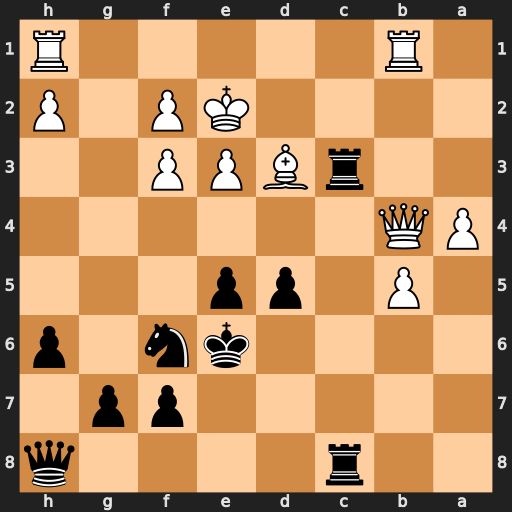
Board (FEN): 2r4q/5pp1/4kn1p/1P1pp3/PQ6/2rBPP2/4KP1P/1R5R
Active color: b
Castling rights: -
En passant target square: -
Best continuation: e4 fxe4 dxe4